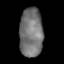
Tissue: lung
Cell type: T cells
Senescence score: 0.1841
Nuclear area (px): 1121
Mean DAPI intensity: 115.789